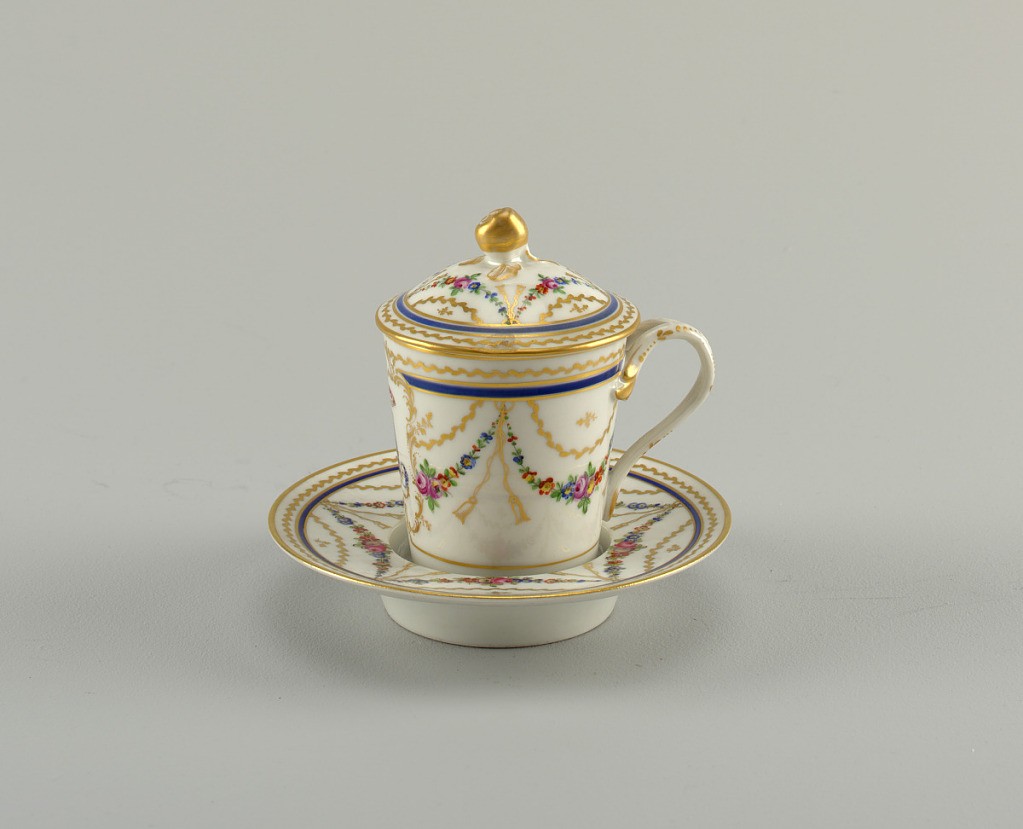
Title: Covered Broth Cup and Socketed Saucer
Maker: Manufacture de la Reine (Rue Thiroux, Paris), French, established 1776
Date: ca. 1785
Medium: porcelain (probably soft paste), vitreous enamel, gold
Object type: cup and saucer
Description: Cup circular, slightly flaring roward top; simple loop handle, forked at top and joining sides with foliate development. Cover domed, with knob in form of an apple. Saucer slightly concave, with deep circular well at centre to receive cup. Decoration, a series of polychrome floral swags and gilded foliate swags, with pendant cords and tassels at points of junction.